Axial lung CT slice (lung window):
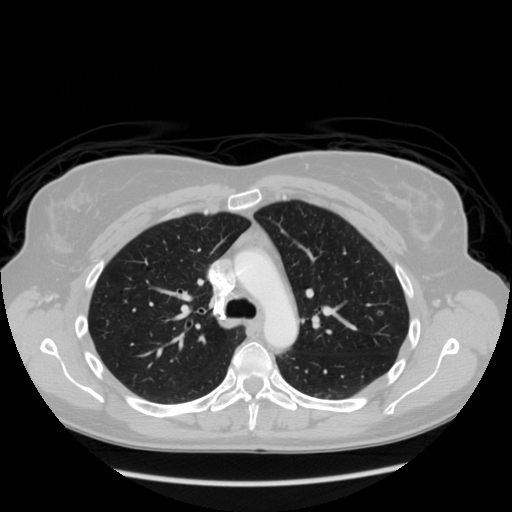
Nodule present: yes
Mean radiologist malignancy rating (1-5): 2